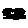
Label: moon